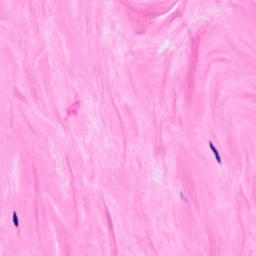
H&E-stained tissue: Breast